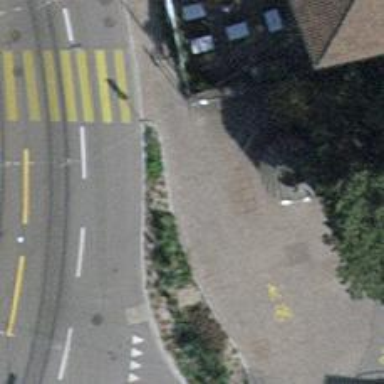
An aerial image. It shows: Path with sidewalk made of paving stones.